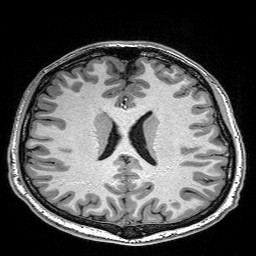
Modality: T1w
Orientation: coronal